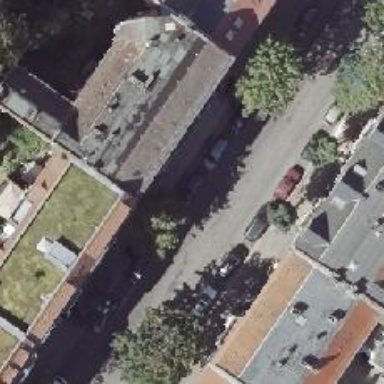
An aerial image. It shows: Parking lane for vehicles.